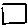
Label: square